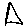
Label: triangle